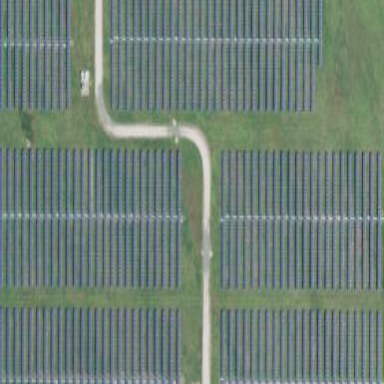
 consisting of solar photovoltaic panels."